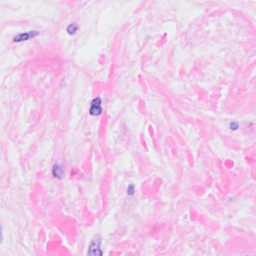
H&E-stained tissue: Breast